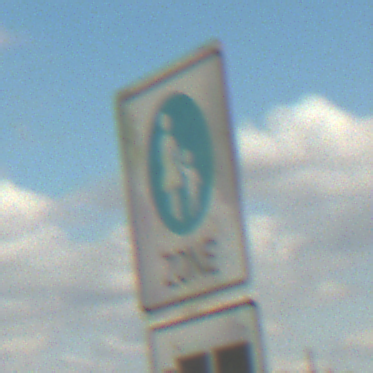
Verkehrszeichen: BeginnFussgaengerzone
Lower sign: MehrspurigeFahrzeugeFrei4
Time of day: MorningAfternoon
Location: Outdoor (RoadRail)
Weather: PartlyCloudy
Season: NotSpecified
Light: Natural